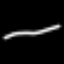
Label: line